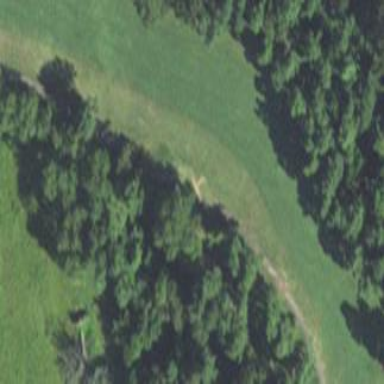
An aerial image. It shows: Area of rough grass used for golf.